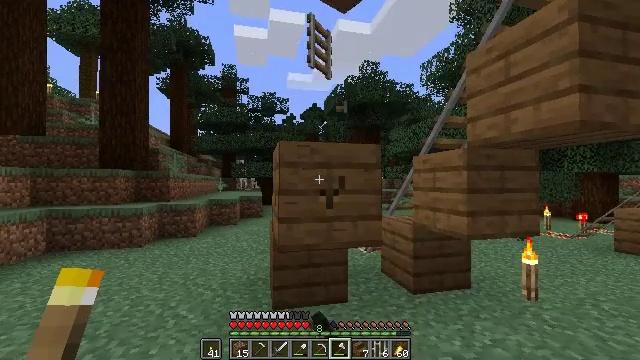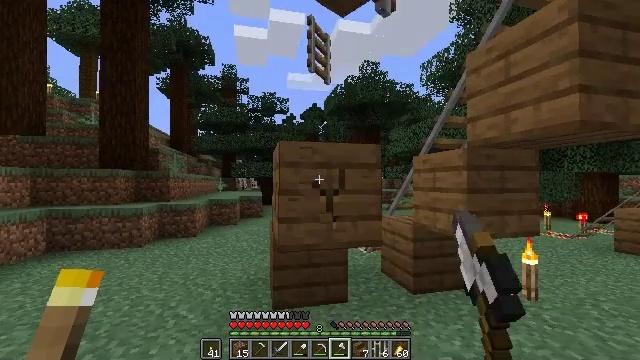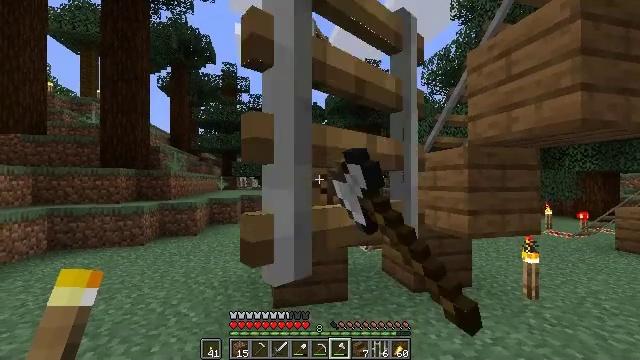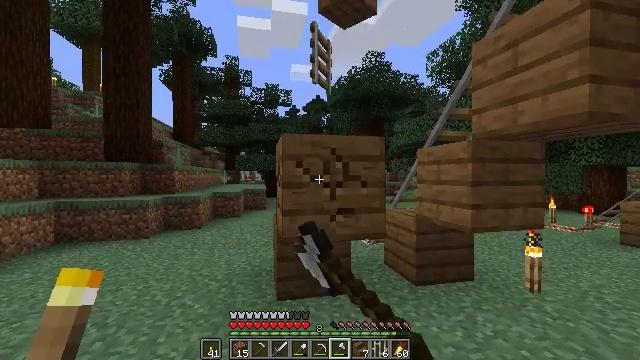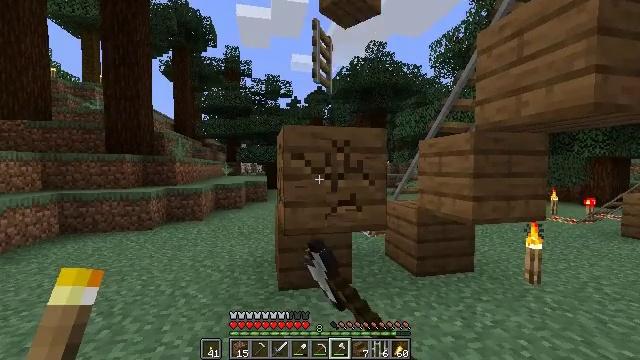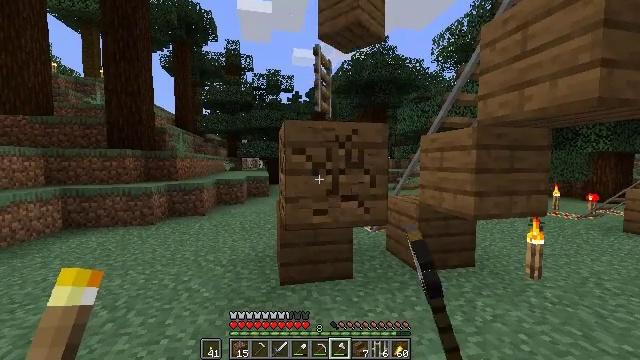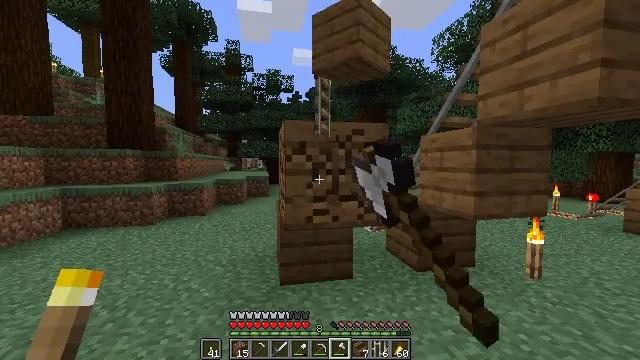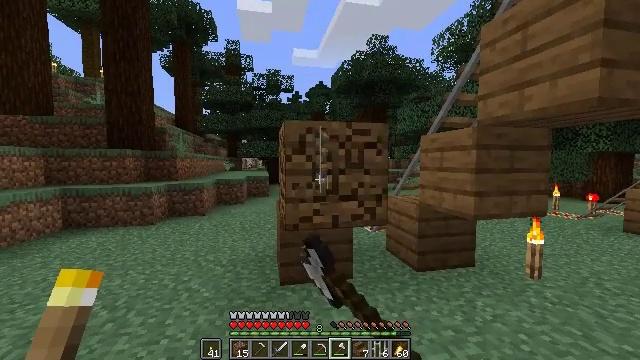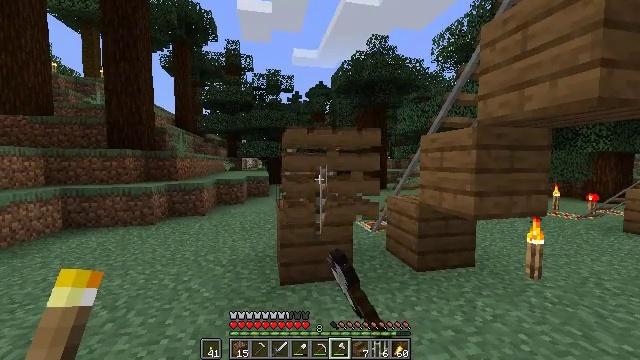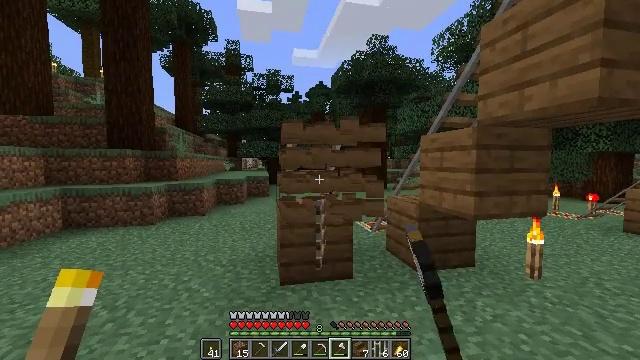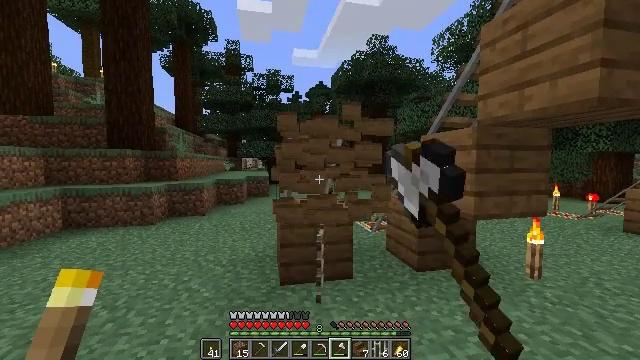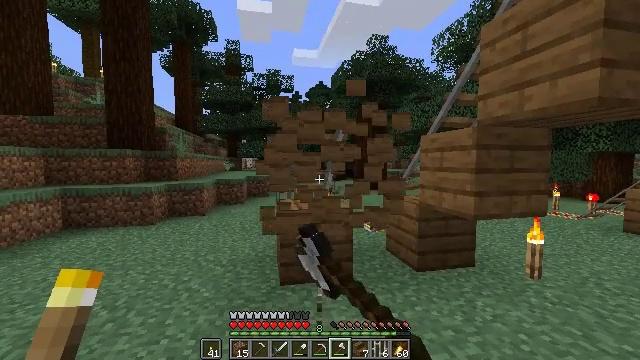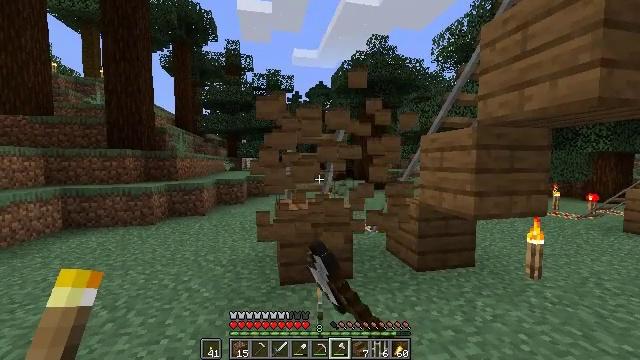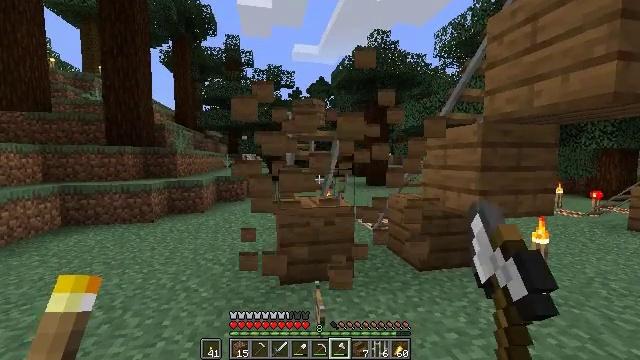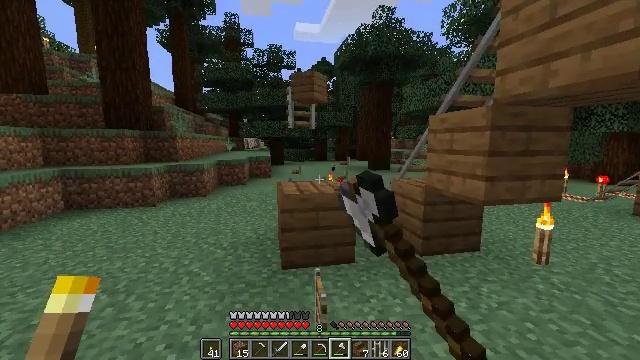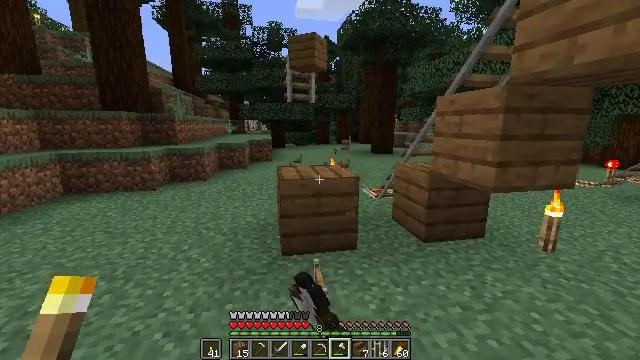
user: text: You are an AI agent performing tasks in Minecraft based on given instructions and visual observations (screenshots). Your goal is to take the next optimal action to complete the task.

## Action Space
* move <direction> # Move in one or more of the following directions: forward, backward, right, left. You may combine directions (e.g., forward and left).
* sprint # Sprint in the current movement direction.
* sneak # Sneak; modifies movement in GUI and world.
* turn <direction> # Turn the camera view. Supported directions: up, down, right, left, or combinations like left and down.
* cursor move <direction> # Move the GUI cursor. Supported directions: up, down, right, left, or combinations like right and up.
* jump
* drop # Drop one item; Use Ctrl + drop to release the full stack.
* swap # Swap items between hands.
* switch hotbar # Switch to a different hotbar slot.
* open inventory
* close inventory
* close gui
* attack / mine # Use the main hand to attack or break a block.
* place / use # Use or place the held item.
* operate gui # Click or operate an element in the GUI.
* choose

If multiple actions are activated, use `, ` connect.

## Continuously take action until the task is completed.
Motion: motion action
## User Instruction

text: Collect spruce planks from an old building.
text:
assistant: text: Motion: attack / mine
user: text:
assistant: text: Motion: attack / mine
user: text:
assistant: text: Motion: turn down, attack / mine
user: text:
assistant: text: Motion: turn down, attack / mine
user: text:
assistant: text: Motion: turn down, attack / mine
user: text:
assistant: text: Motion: attack / mine
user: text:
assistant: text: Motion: attack / mine
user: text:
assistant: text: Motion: attack / mine
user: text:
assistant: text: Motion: attack / mine
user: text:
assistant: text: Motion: attack / mine
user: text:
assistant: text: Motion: attack / mine
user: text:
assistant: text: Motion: attack / mine
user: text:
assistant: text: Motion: move forward, attack / mine
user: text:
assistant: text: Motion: move forward, turn down, attack / mine
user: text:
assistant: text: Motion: move forward, turn down, attack / mine
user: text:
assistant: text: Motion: move forward, turn down, attack / mine
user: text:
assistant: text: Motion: move forward, turn down, attack / mine
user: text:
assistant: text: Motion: attack / mine
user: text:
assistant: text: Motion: turn down, attack / mine
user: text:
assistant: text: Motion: turn down, attack / mine
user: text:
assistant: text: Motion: attack / mine
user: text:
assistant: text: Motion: attack / mine
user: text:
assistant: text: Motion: attack / mine
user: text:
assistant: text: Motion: attack / mine
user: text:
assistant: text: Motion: attack / mine
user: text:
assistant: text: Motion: attack / mine
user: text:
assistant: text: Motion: attack / mine
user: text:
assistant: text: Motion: attack / mine
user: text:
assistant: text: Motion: attack / mine
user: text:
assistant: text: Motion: attack / mine